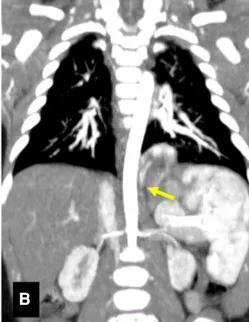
CT scans of presented cases. (B) CT scan Case 2. Solid formation in the left costo-vertebral diaphragmatic angle (2.0 cm x 2.0 cm x 1.7 cm), regular margins and no clear connection with the bronchial tree. Arrow: artery originating from the celiac trunk (4.5 mm below its aortic origin).
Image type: radiology (ct)